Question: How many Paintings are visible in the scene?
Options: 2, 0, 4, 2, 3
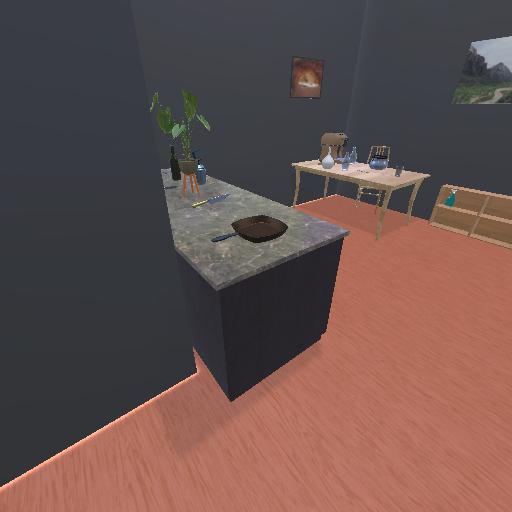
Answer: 2